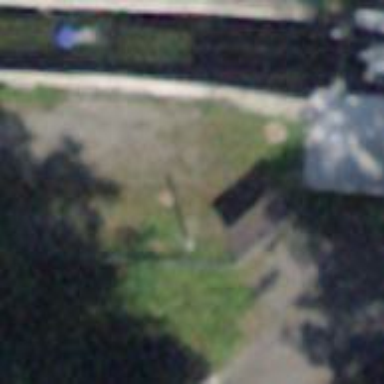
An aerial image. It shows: Gate.